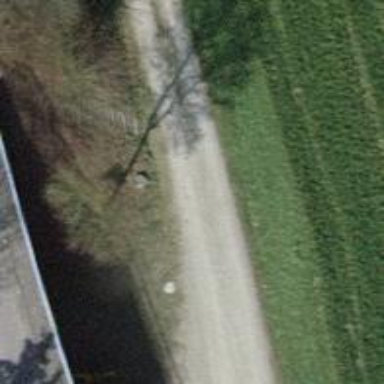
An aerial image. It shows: Road with steps.